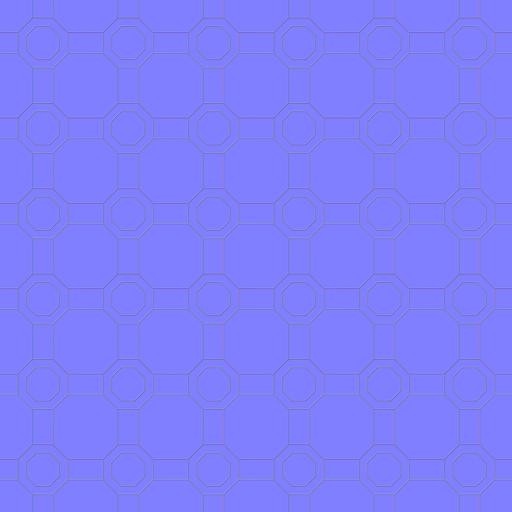
metal plates panels scifi